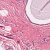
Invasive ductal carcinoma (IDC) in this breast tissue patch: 0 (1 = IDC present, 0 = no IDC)